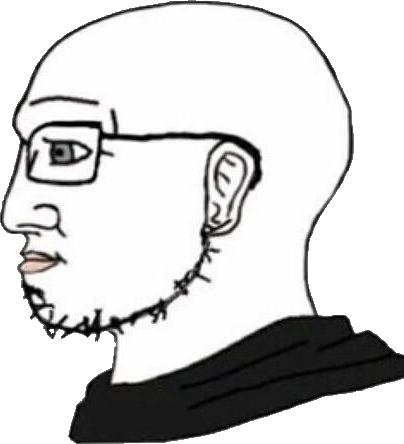
Label: 4_Yes_Chad